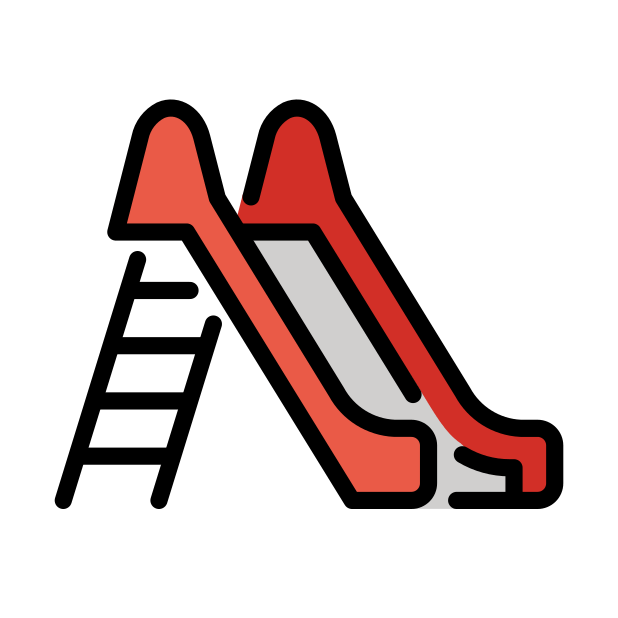
playground slide